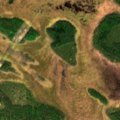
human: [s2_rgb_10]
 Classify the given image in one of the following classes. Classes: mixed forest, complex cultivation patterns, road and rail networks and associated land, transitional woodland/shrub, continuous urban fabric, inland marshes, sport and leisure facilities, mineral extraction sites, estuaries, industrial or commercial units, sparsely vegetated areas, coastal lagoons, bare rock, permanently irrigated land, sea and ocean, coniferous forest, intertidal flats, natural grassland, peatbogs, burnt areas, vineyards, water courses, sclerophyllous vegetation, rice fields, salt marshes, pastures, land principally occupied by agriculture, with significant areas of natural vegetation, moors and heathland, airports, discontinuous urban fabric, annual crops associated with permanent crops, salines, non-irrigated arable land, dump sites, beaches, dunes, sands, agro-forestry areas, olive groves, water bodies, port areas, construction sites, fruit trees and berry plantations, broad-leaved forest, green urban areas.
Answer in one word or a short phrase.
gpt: coniferous forest, mixed forest, transitional woodland/shrub, peatbogs